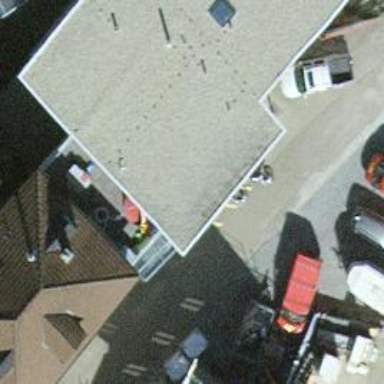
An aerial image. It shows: Retail building.